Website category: university
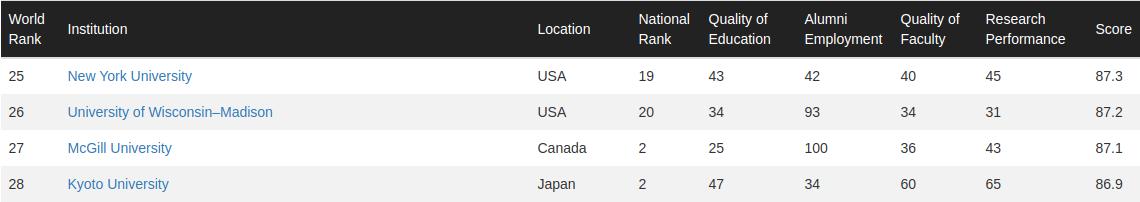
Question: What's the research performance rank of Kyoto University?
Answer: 65

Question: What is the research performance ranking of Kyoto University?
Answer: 65

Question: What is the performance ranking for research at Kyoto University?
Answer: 65

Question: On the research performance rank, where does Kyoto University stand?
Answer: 65

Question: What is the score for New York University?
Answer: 87.3

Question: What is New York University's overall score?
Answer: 87.3

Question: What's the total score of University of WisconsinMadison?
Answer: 87.2

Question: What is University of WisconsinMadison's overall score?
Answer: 87.2

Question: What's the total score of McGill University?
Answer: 87.1

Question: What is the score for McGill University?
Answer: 87.1

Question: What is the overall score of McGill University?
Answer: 87.1

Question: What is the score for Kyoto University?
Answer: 86.9

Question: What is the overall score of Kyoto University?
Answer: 86.9

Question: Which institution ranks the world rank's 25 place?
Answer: New York University

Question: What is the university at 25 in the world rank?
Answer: New York University

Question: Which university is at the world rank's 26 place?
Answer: University of WisconsinMadison

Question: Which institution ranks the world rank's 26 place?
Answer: University of WisconsinMadison

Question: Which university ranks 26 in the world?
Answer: University of WisconsinMadison

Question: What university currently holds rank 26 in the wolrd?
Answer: University of WisconsinMadison

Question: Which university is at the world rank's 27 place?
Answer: McGill University

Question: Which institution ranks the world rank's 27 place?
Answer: McGill University

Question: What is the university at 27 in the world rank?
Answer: McGill University

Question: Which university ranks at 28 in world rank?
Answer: Kyoto University

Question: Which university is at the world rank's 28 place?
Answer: Kyoto University

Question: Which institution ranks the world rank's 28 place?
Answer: Kyoto University

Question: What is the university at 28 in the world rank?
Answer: Kyoto University

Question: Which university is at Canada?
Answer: McGill University

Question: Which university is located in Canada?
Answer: McGill University

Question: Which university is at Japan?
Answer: Kyoto University

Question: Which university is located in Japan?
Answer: Kyoto University

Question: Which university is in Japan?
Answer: Kyoto University

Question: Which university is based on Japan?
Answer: Kyoto University

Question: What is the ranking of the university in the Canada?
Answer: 27

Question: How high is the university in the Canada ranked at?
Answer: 27

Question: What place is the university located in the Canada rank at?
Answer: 27

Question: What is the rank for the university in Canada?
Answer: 27

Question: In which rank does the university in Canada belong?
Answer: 27

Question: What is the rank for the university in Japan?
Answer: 28

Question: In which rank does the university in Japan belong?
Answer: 28

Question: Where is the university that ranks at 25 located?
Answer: USA

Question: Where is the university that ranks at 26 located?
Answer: USA

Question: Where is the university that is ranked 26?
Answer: USA

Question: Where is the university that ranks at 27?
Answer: Canada

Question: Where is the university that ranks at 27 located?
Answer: Canada

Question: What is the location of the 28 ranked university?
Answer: Japan

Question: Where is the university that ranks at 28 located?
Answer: Japan

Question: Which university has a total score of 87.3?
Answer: New York University

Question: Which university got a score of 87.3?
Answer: New York University

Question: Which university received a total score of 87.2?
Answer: University of WisconsinMadison

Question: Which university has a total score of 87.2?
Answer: University of WisconsinMadison

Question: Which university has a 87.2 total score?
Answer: University of WisconsinMadison